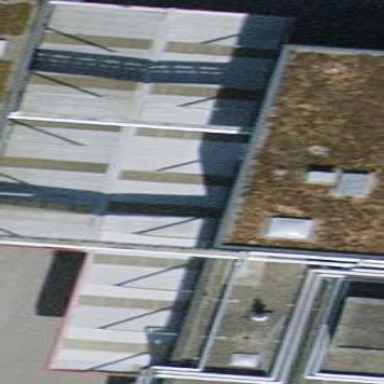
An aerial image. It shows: View of roof of building.